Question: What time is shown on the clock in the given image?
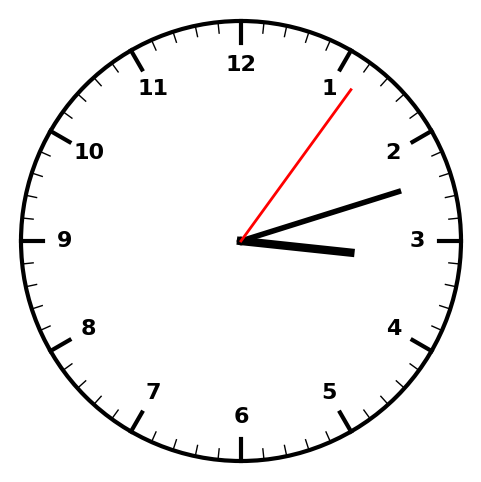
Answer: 03:12:06